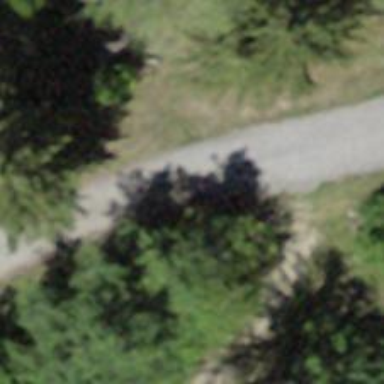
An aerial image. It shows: Service road with unpaved surface.